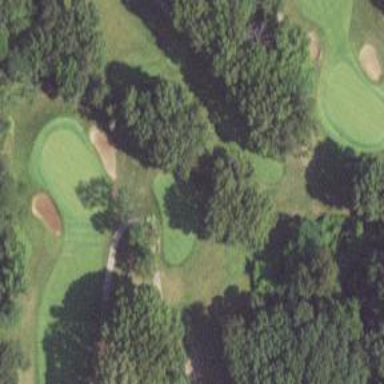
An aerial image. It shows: Golf hole.